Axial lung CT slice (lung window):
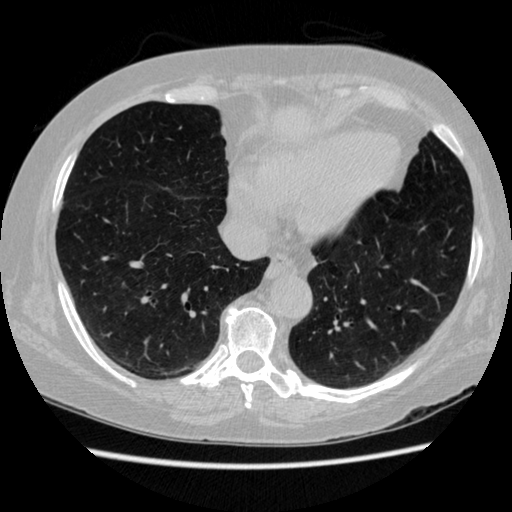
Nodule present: no